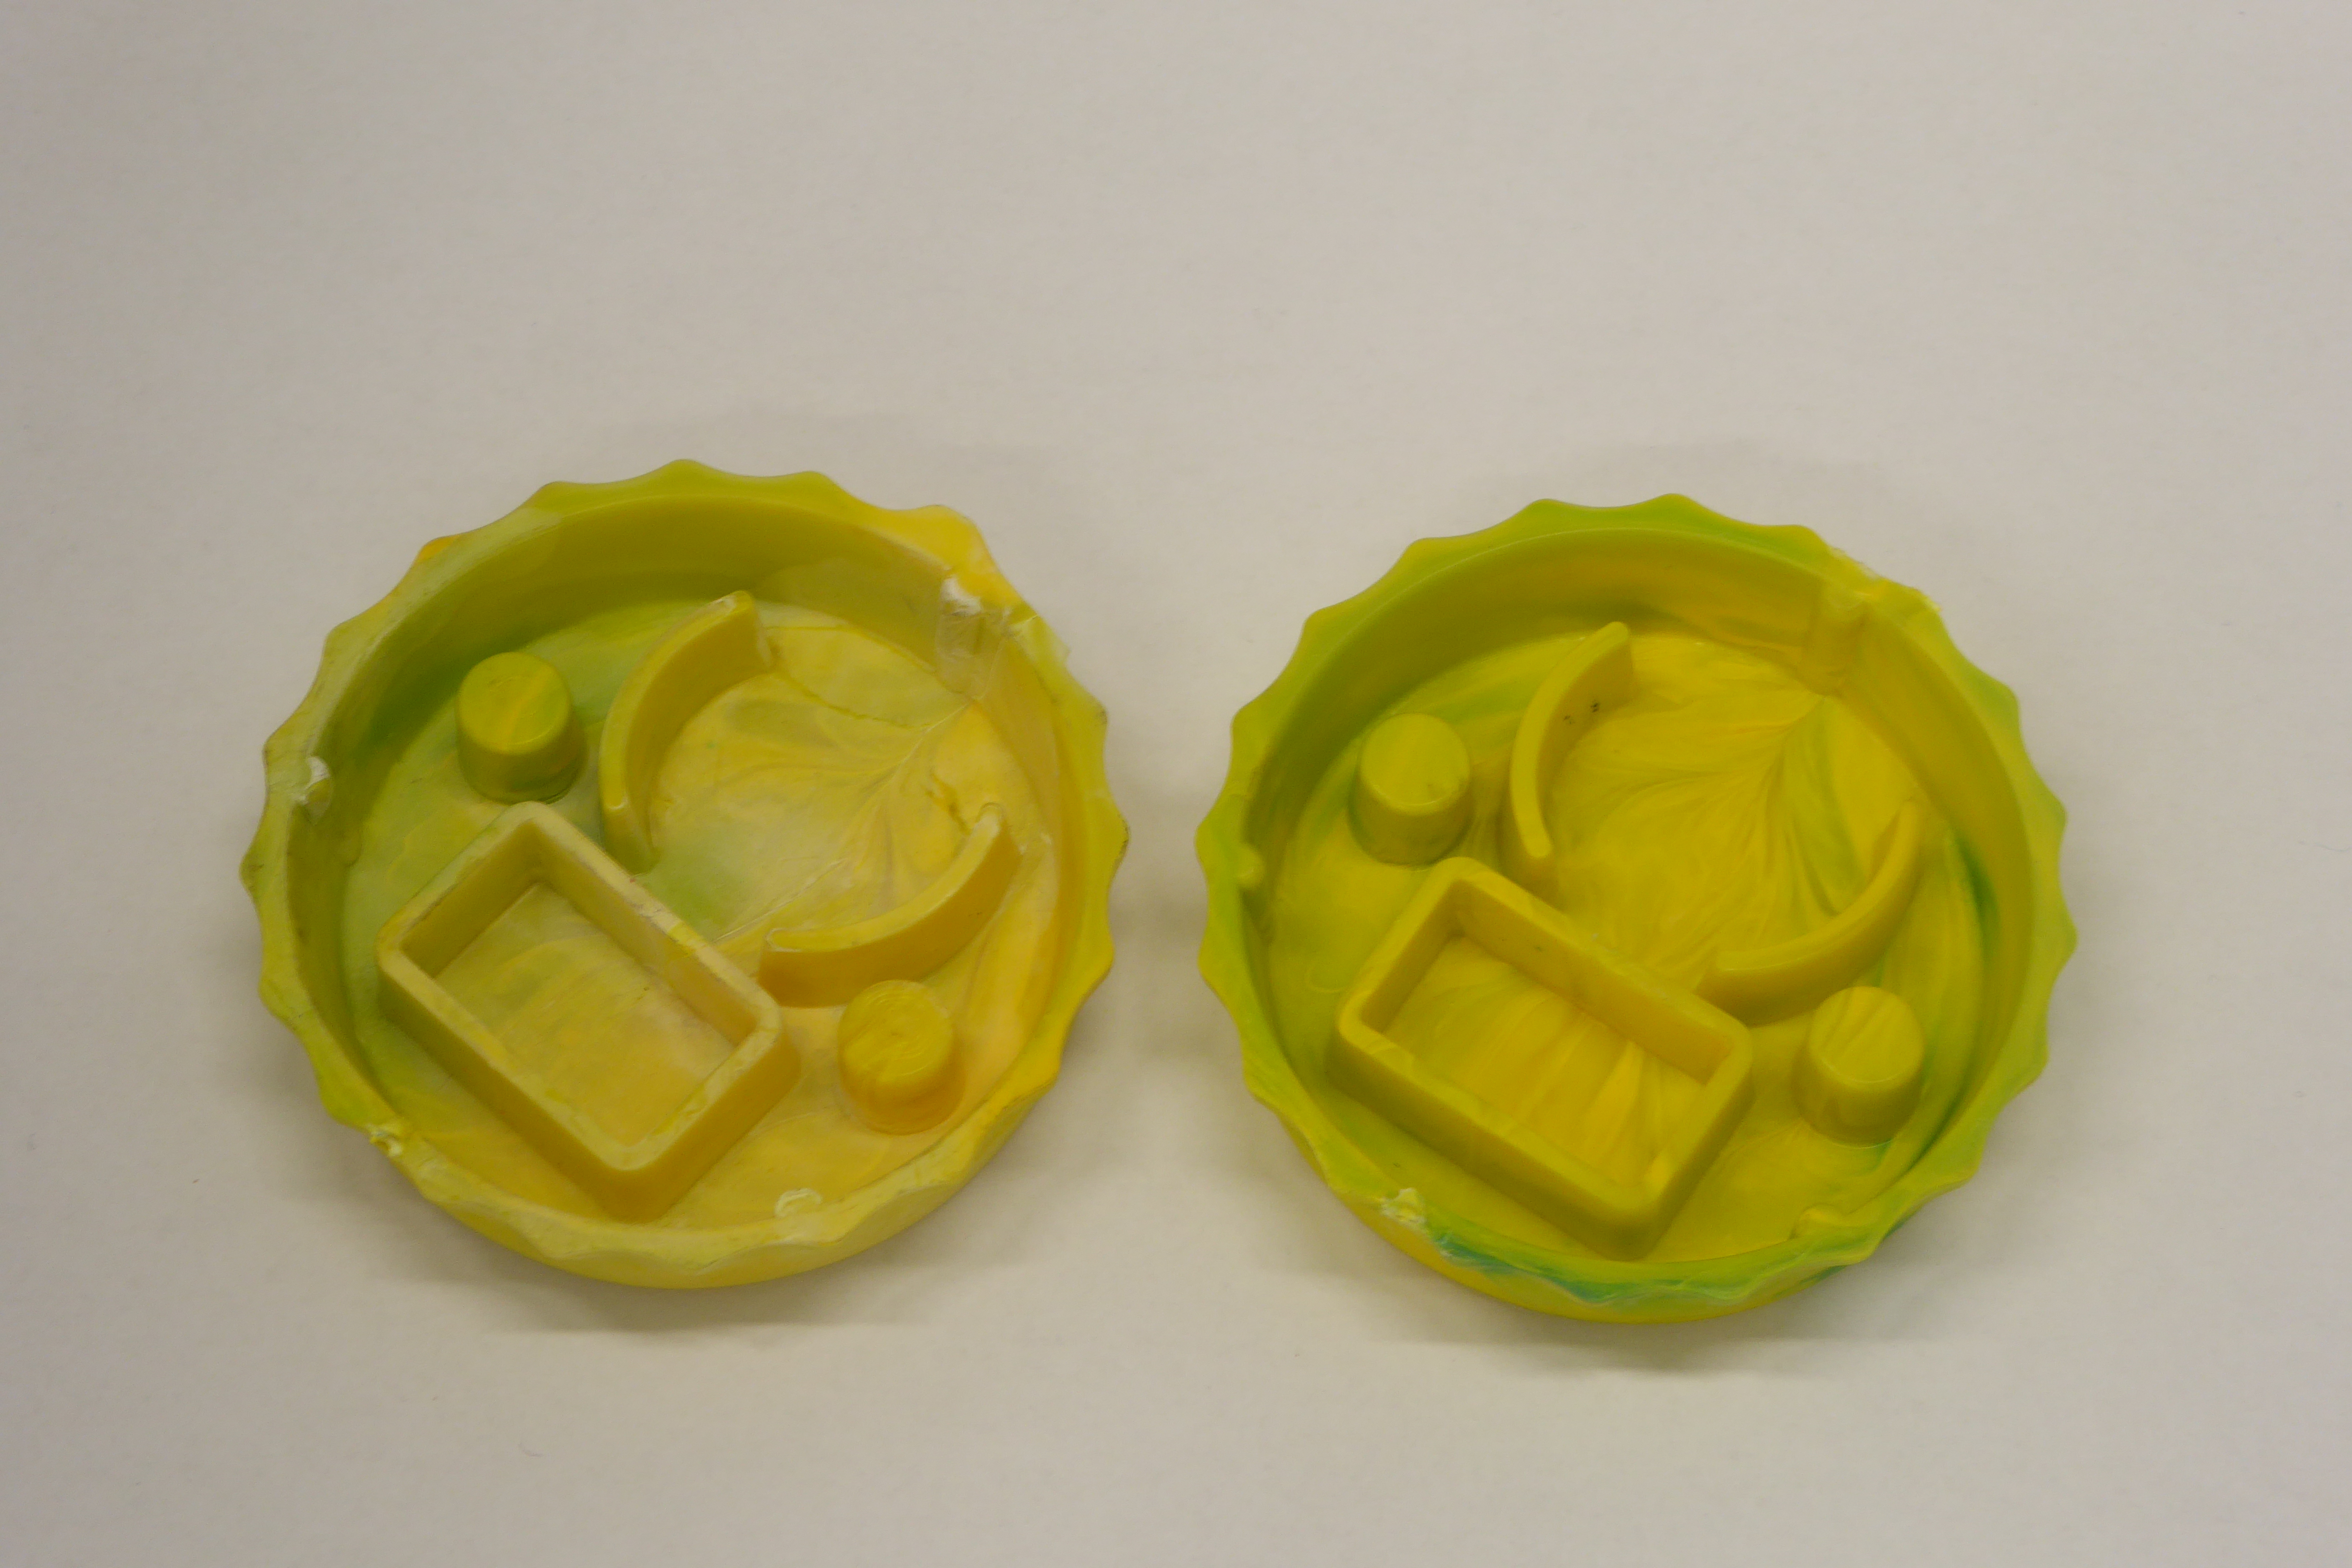
Label: Bottle Opener - Cover